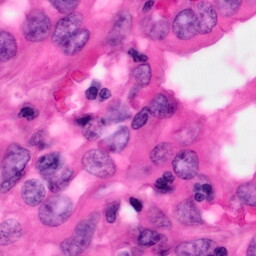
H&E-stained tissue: Pancreatic